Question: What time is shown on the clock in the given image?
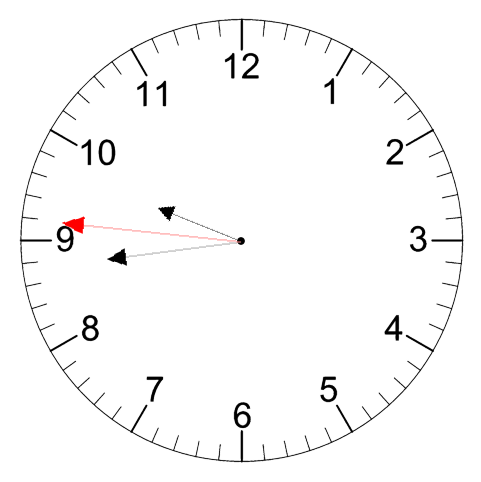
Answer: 09:43:46